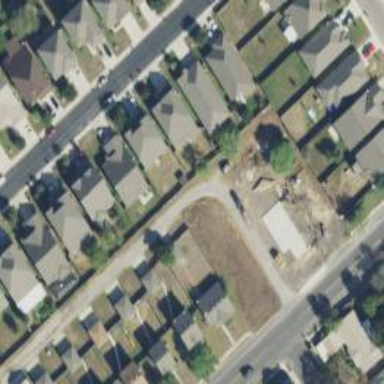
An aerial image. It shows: Alley classified as service road.